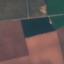
Land use / land cover: AnnualCrop